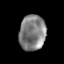
Tissue: prostate
Cell type: T cells
Senescence score: 0.3426
Nuclear area (px): 915
Mean DAPI intensity: 128.658